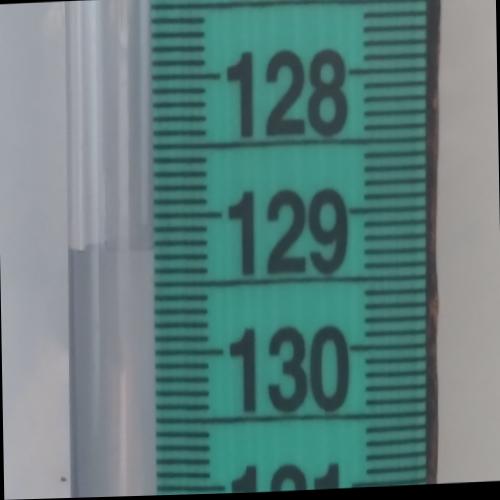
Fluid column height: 129.2 cm